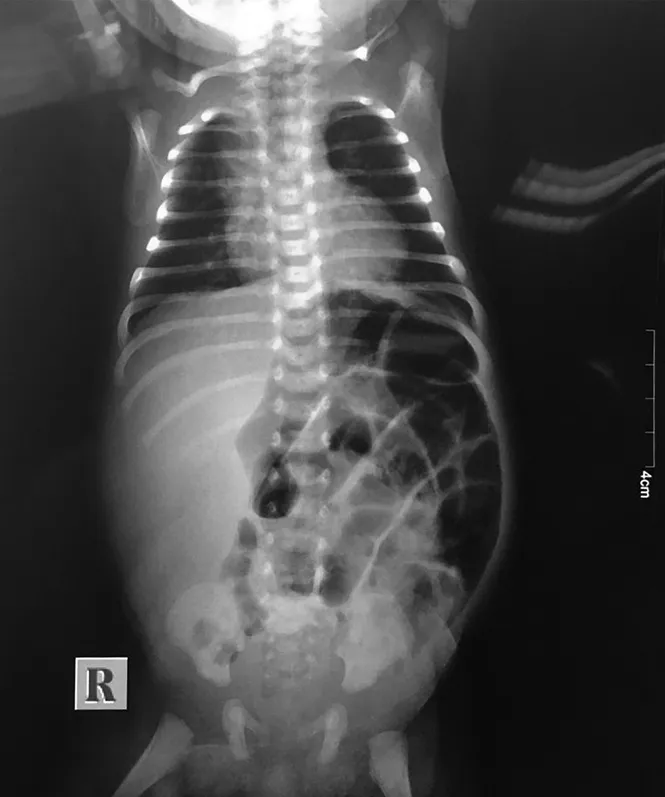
Preoperative abdominal X-ray.
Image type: radiology (x_ray)